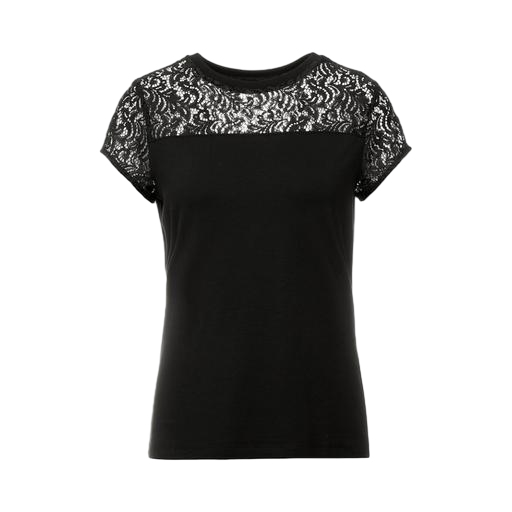
black lace-yoke jersey t-shirt, black lace-yoke jersey tee, lace-yoke t-shirt, white background